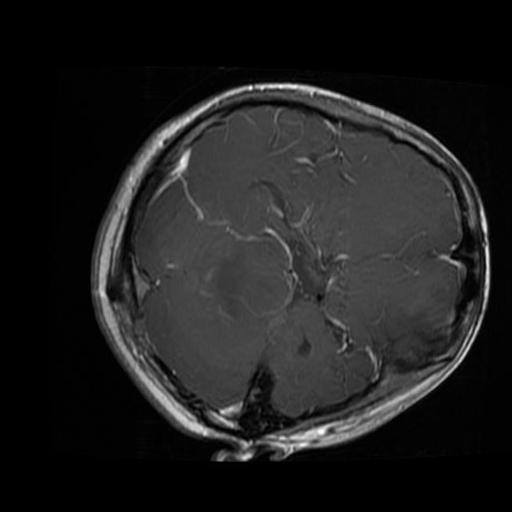
Label: brain_glioma